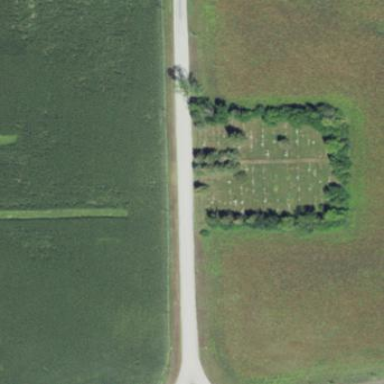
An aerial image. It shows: Cemetery.